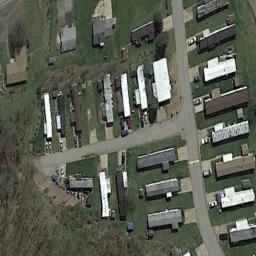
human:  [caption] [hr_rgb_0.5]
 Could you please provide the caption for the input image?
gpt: The mobile home park has some mobile homes on the grass .

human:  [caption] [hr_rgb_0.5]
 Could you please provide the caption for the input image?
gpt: There are many buildings in the mobile home park .

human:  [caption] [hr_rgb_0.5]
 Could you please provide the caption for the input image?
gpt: The mobile home park is on the grass next to the road .

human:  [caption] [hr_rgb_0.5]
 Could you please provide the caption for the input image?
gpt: There are four rows of white mobile homes and a U-shaped path .

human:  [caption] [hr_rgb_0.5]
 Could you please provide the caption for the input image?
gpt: There are some buildings on green lawns on the mobile home park .